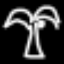
Label: palm tree